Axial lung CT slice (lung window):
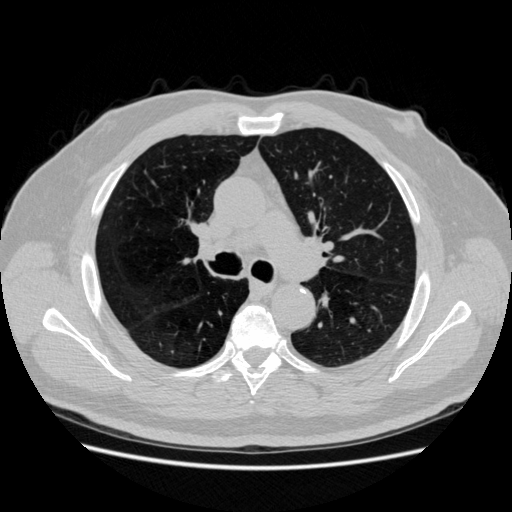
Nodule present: no